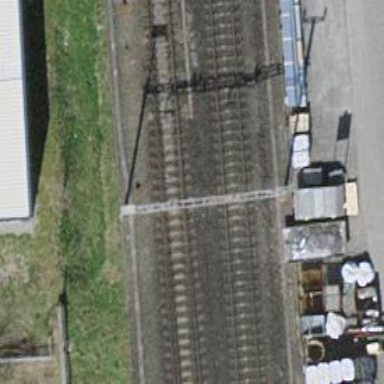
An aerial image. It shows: Single-track electrified railway siding with contact line for service.